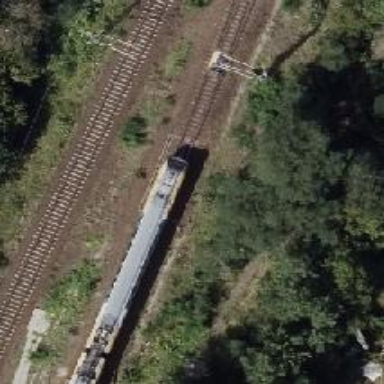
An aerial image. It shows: Railway with electrified contact lines running along embankment.